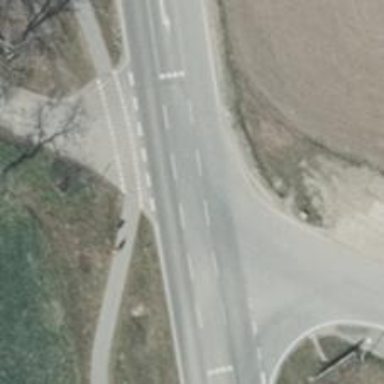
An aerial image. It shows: Primary road with asphalt surface.